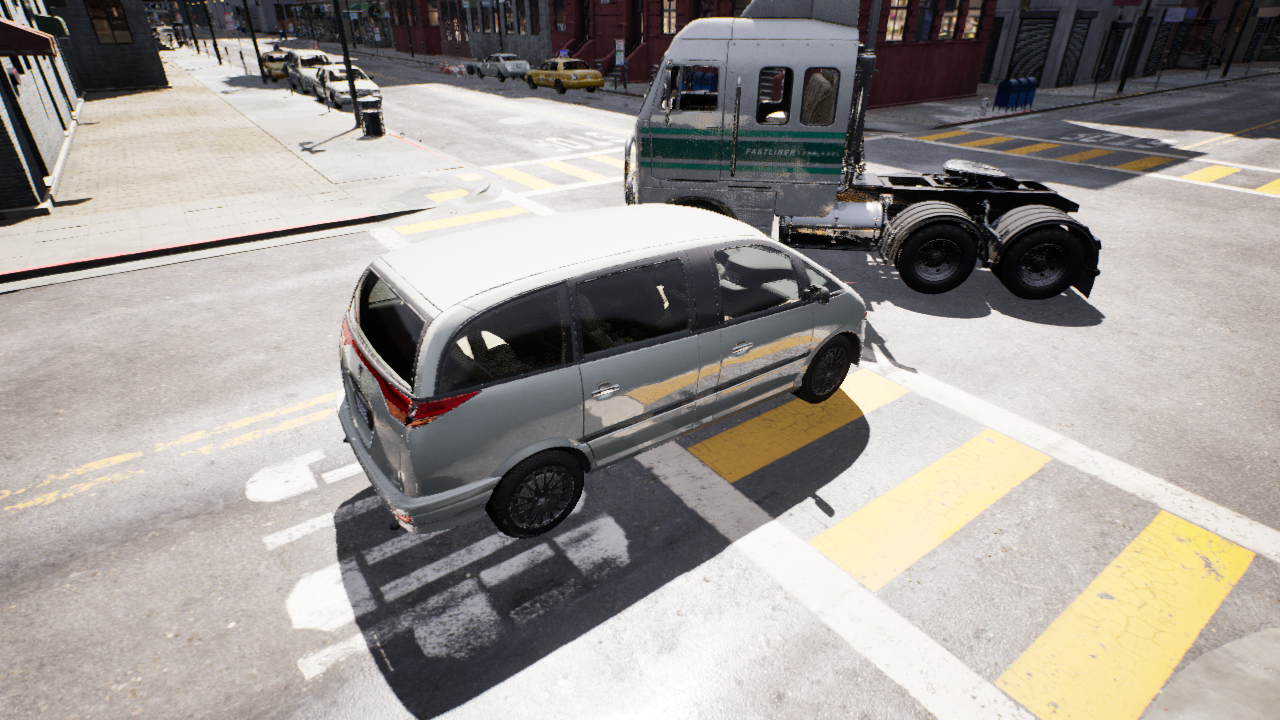
Venue: residential
Lighting: clear day
Vehicle rig: minivan